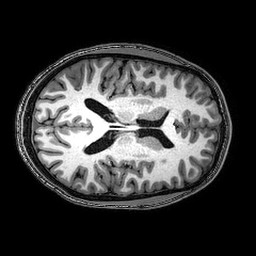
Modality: T1w
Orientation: axial
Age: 23
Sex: male
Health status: healthy
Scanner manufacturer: philips
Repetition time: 0.008194 s
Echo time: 0.00376 s